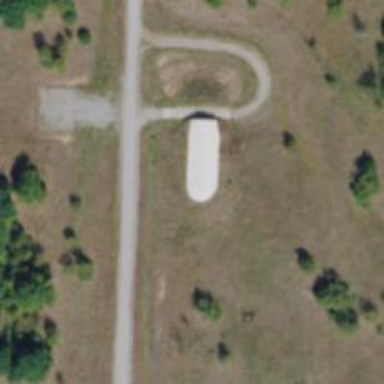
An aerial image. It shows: Military bunker.